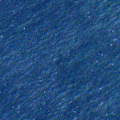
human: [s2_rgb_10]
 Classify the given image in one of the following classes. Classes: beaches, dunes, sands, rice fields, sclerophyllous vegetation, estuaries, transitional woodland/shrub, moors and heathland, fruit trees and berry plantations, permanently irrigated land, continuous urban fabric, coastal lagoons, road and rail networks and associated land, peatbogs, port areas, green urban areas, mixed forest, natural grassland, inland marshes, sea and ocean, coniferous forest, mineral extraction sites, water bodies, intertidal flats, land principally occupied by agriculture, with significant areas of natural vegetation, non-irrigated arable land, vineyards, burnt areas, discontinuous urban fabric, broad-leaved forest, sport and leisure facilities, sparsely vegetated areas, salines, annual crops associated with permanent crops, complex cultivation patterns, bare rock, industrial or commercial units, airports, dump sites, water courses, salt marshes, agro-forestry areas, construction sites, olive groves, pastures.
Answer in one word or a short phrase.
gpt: sea and ocean